Interaction volume radius: 5 \u00c5
Interaction volume height: 10 \u00c5
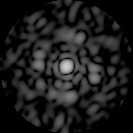
Disorder parameter: 0.7932